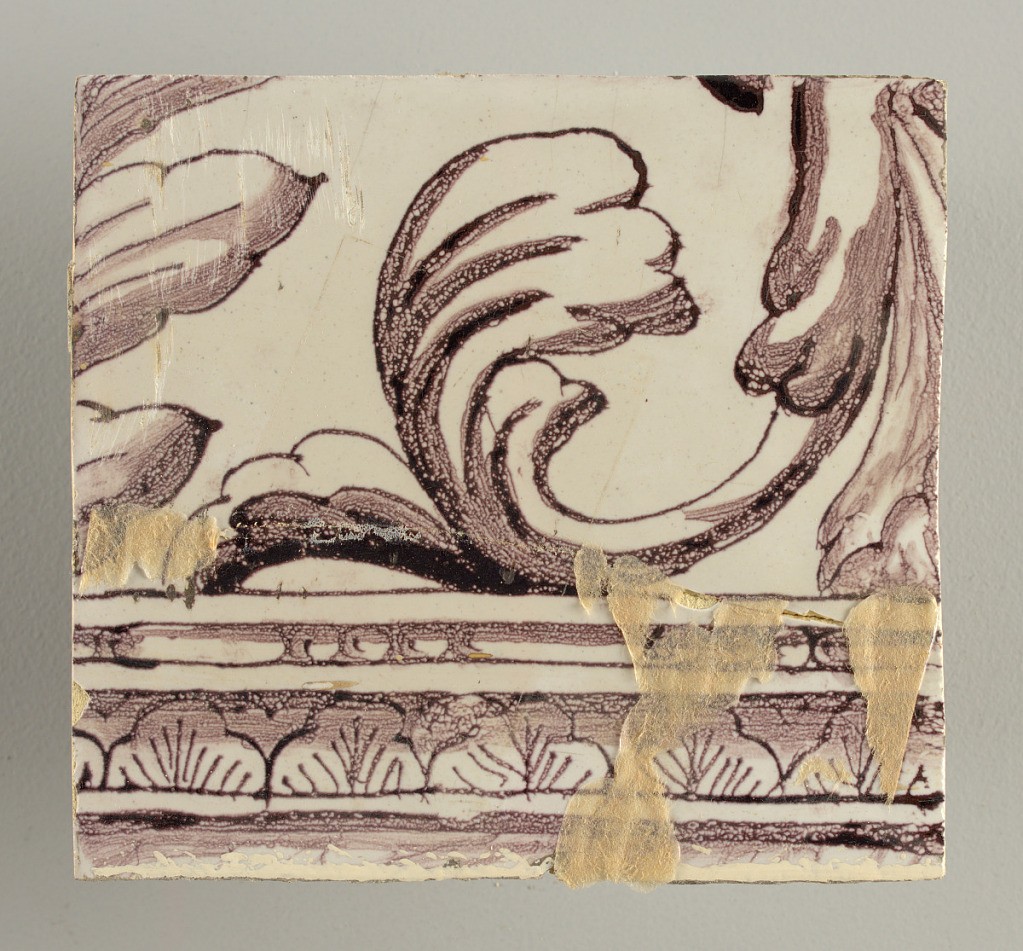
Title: Wall facing
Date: ca. 1725
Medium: Tin-glazed earthenware, underglaze
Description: Horizontal rectangle.  Thirty-seven tiles wide and twenty-one high with opening for door or window nineteen and one-half tiles high and twelve wide.  To left and right of opening, centered canopy above. Left, woman representing Hope, right, a sculputure urn.  Centered above opening, a mascaron.  Arabesque design of foliage.